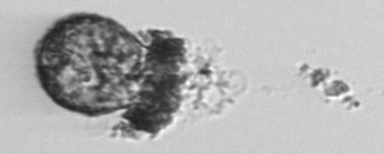
Label: Stenosemella_pacifica